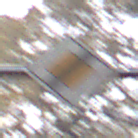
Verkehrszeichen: EndeVorfahrtsstrasse
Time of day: MorningAfternoon
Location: Outdoor (Nature)
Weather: Overcast
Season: Autumn
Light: Natural